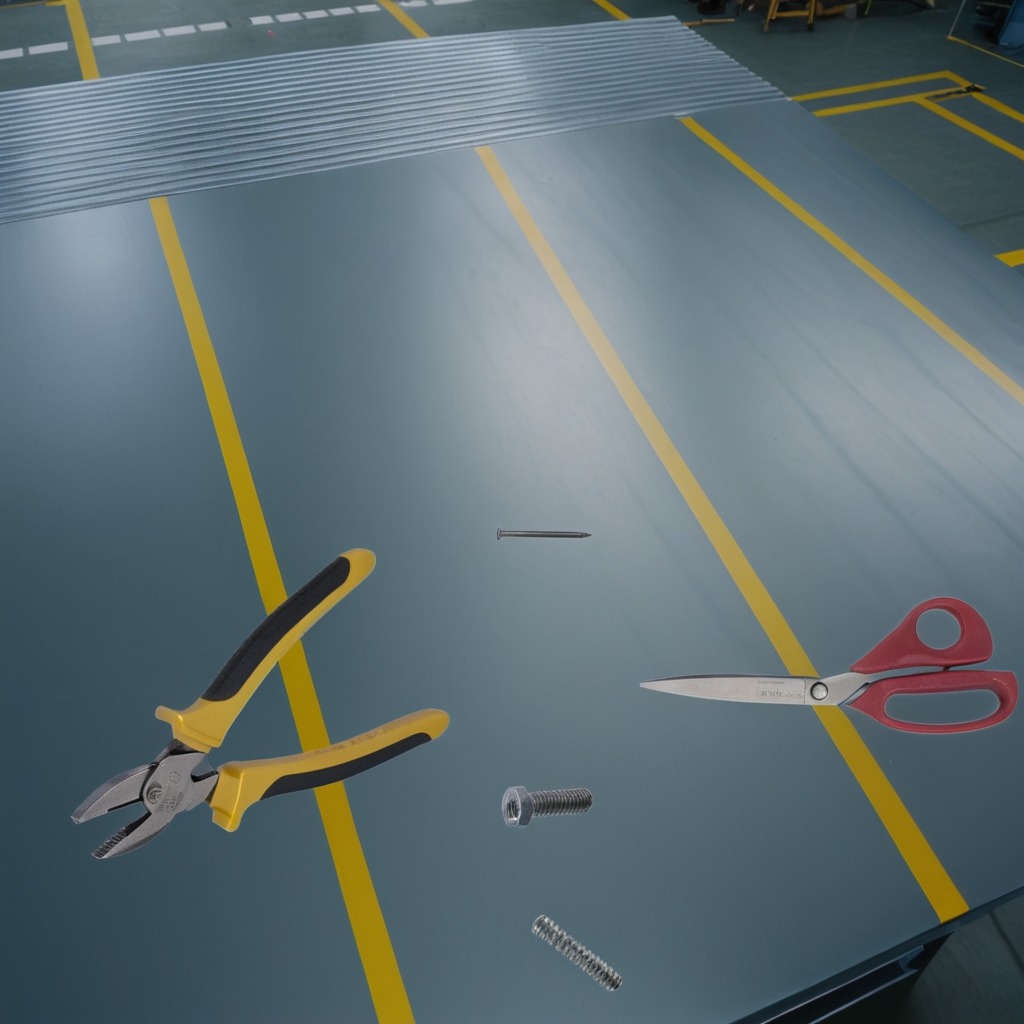
A metal machine screw, an iron nail, a pair of pliers, a coiled metal spring, and a pair of scissors are lying on the toolbox surface in an airplane hangar workshop 8K.